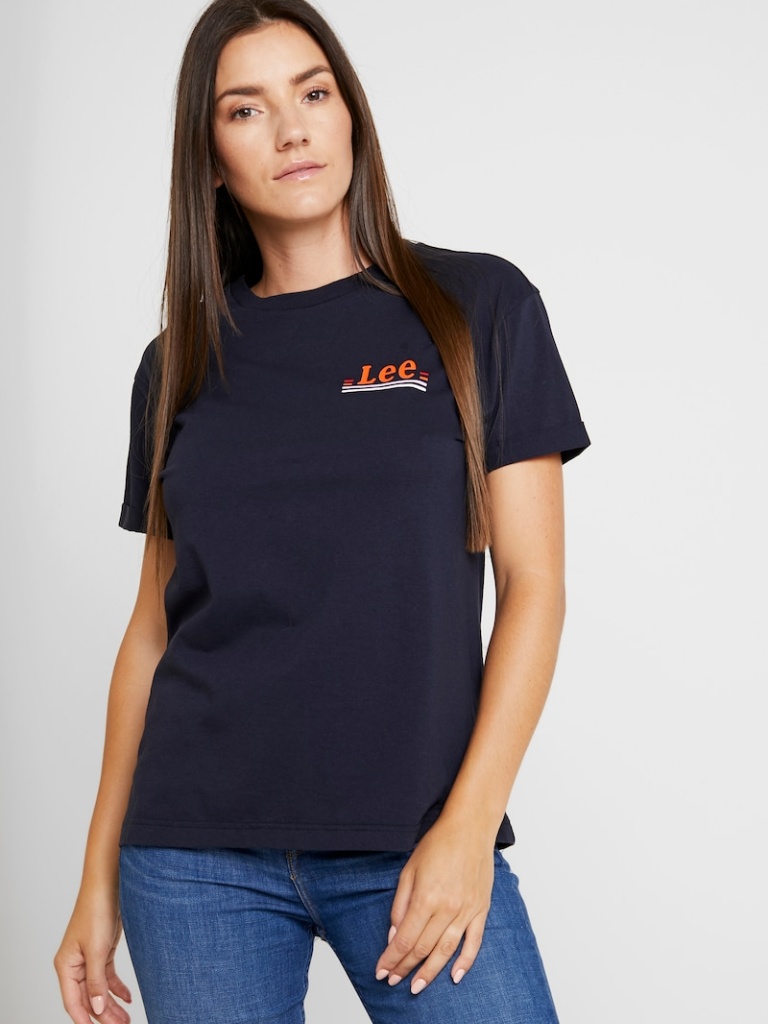
cotton relaxed short sleeve hip length Untucked crew t-shirt